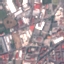
Land use / land cover: Industrial